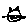
Label: cat